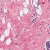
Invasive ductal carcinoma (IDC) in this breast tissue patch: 0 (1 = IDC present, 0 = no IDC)